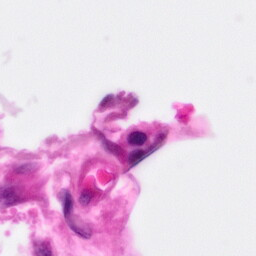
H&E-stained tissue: Pancreatic